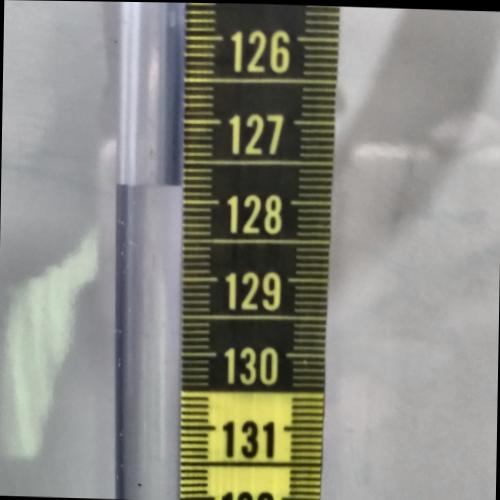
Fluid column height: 127.8 cm